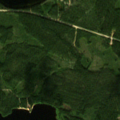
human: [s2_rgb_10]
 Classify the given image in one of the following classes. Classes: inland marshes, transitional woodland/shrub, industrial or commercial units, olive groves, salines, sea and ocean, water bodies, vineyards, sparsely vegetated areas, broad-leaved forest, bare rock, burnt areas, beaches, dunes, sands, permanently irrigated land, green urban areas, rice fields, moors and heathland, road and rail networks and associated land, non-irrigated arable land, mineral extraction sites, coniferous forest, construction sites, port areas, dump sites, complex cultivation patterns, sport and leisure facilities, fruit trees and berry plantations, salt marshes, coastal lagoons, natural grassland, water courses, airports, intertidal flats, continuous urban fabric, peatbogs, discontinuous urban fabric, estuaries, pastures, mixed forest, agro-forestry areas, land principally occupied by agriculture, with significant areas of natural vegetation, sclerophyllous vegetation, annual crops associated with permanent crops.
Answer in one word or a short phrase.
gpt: coniferous forest, transitional woodland/shrub, water bodies